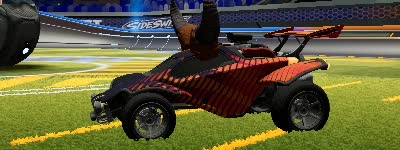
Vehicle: octane